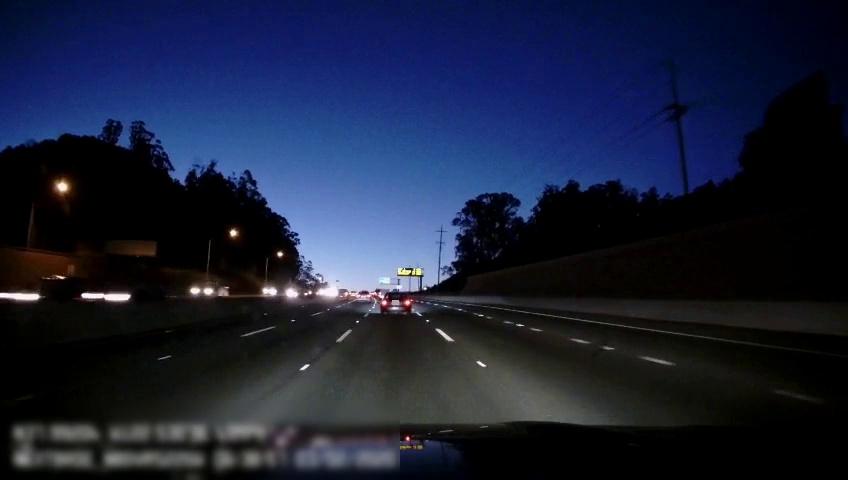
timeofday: Night
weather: Other
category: Drivable Space
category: Vehicles | SUV
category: Vehicles | Car
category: Vehicles | Truck
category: Vehicles | Car
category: Vehicles | SUV
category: Vehicles | SUV
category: Vehicles | Truck
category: Vehicles | Car
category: Vehicles | SUV
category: Lanes | Alternate Lane
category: Lanes | Alternate Lane
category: Lanes | Current Lane
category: Lanes | Current Lane
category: Lanes | Alternate Lane
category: Lanes | Alternate Lane
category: Traffic | Signs